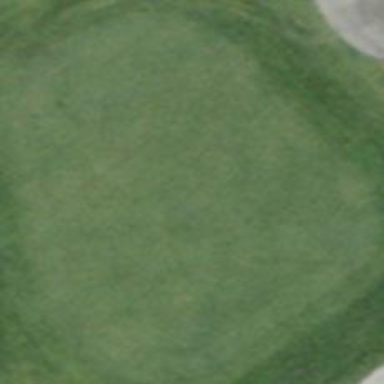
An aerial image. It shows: Picturesque green golfing area with grass land use.